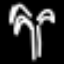
Label: palm tree